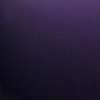
Label: space